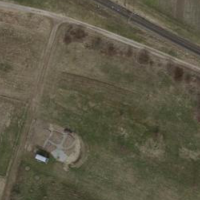
EUNIS habitat code: 25
Species observed at this site:
Juglans regia
Urtica dioica
Leonurus cardiaca